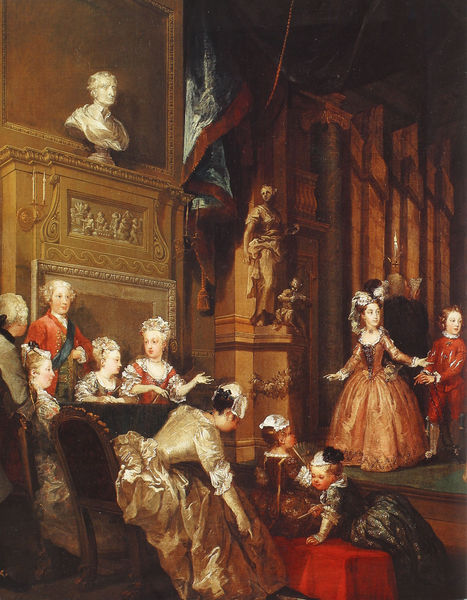
Titel: A Performance of ’The Indian Emperor’ or ’The Conquest of Mexico by the Spaniards’
Künstler: William Hogarth
Institution: Privatsammlung
Schlagwörter: gemälde, mann, frauen, menschen, damen, kleider, marmor, männer, reden, stuhl, säule, rot, herren, barock, vorhang, interieur, sessel, sitzend, rokkoko, theater, locken, kinder, statue, türen, fahne, hof, grisaille, saal, büste, zofe, stuck, schauspiel, spiel, gesims, ankunft, perücken, reifrock, kinderspiel, hoftheater, reifröcke